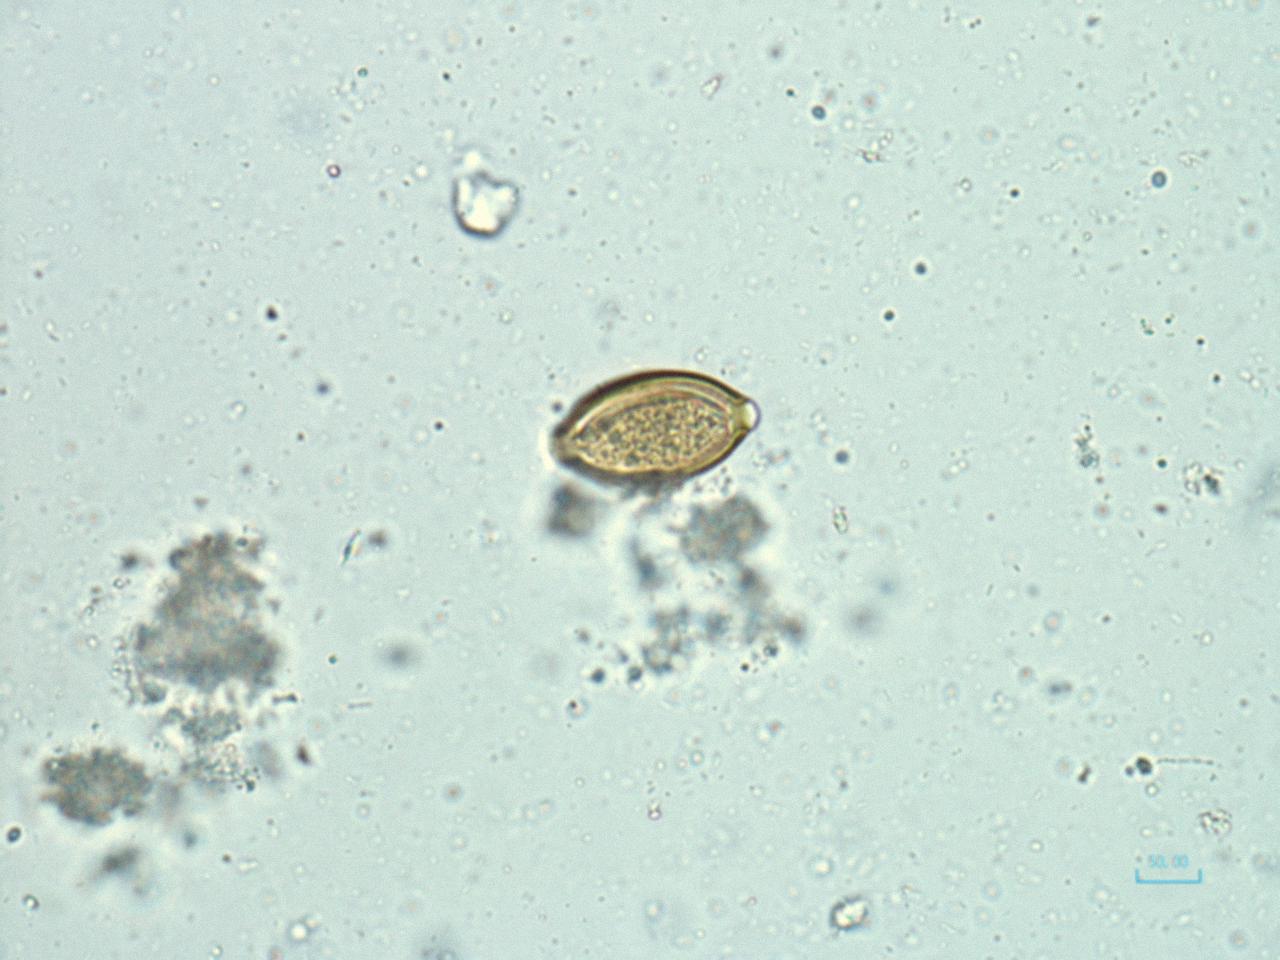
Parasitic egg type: Trichuris trichiura